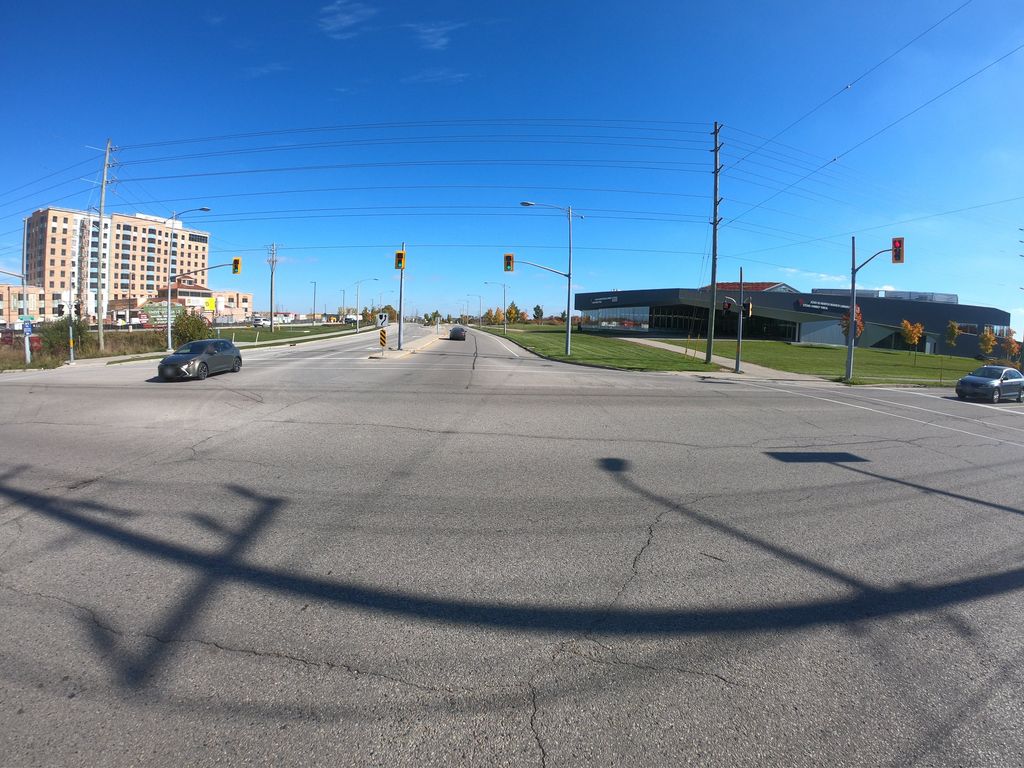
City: kitchener-waterloo